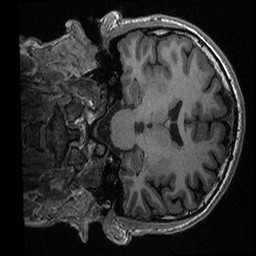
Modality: T1w
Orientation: coronal
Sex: male
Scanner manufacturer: ge
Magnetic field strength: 3 T
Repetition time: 0.0064 s
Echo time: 0.00281 s